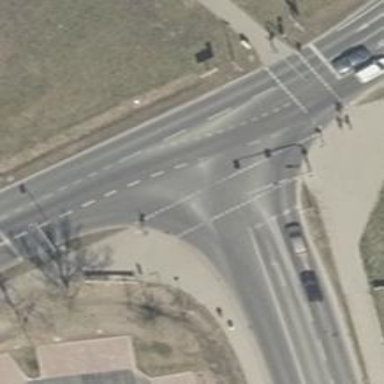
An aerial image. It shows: Road crossing with traffic signals.